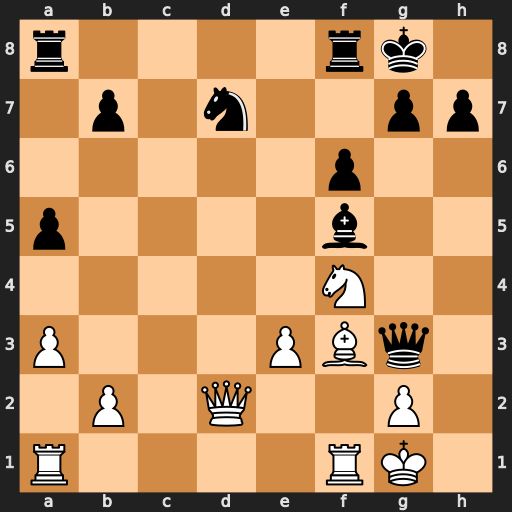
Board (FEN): r4rk1/1p1n2pp/5p2/p4b2/5N2/P3PBq1/1P1Q2P1/R4RK1
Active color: w
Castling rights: -
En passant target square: -
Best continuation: Qd5+ Kh8 Qxf5